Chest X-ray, AP view. Patient: 59 years old, sex M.
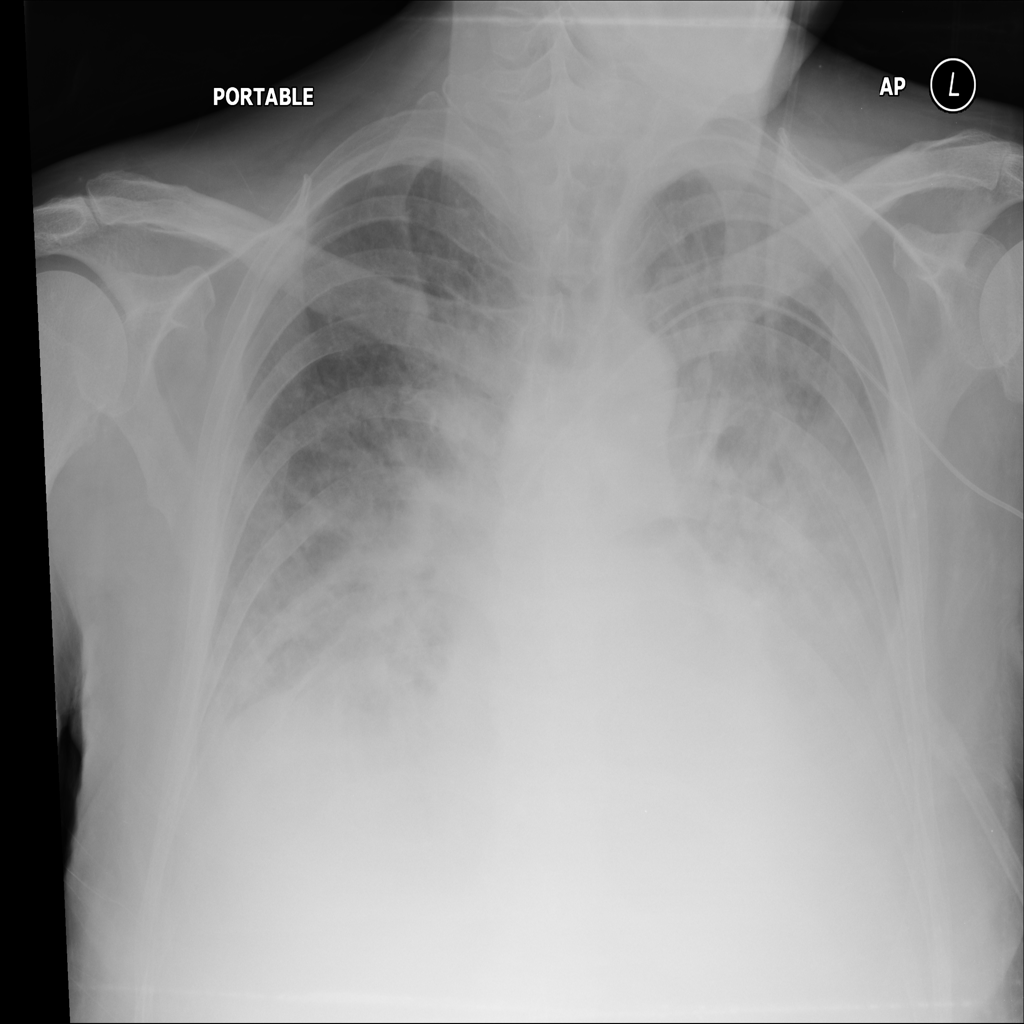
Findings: Cardiomegaly, Edema, Nodule